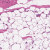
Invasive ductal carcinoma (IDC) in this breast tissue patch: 0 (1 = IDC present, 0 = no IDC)